Question: I got a problem regrading with my apps which is once I go to my apps, it sure will show me a login page instead of allow page?
it always display the login page 1st then only display allow page, I had tried other apps, if I am 1st time user, It sure will appear the allow page only, it did not show me the login page.
my question is how to I avoid my login page direct go to allow page?
here is my login page picture

here is my apps link
<URL>
here is my facebook php jdk api coding
'''
<?php
$fbconfig['appid' ] = "XXXXXXXXXXXXX";
$fbconfig['secret'] = "XXXXXXXXXXXXX";
$fbconfig['baseUrl'] = "myserverlink";
$fbconfig['appBaseUrl'] = "http://apps.facebook.com/christmas_testing/";
if (isset($_GET['code'])){
header("Location: " . $fbconfig['appBaseUrl']);
exit;
}
if (isset($_GET['request_ids'])){
//user comes from invitation
//track them if you need
header("Location: " . $fbconfig['appBaseUrl']);
}
$user = null; //facebook user uid
try{
include_once "facebook.php";
}
catch(Exception $o){
echo '<pre>';
print_r($o);
echo '</pre>';
}
// Create our Application instance.
$facebook = new Facebook(array(
'appId' => $fbconfig['appid'],
'secret' => $fbconfig['secret'],
'cookie' => true,
));
//Facebook Authentication part
$user = $facebook->getUser();
$loginUrl = $facebook->getLoginUrl(
array(
'scope' => 'email,publish_stream,user_birthday,user_location,user_work_history,user_about_me,user_hometown'
)
);
if ($user) {
try {
// Proceed knowing you have a logged in user who's authenticated.
$user_profile = $facebook->api('/me');
} catch (FacebookApiException $e) {
//you should use error_log($e); instead of printing the info on browser
d($e); // d is a debug function defined at the end of this file
$user = null;
}
}
if (!$user) {
echo "<script type='text/javascript'>top.location.href = '$loginUrl';</script>";
exit;
}
//get user basic description
$userInfo = $facebook->api("/$user");
function d($d){
echo '<pre>';
print_r($d);
echo '</pre>';
}
'''
?>
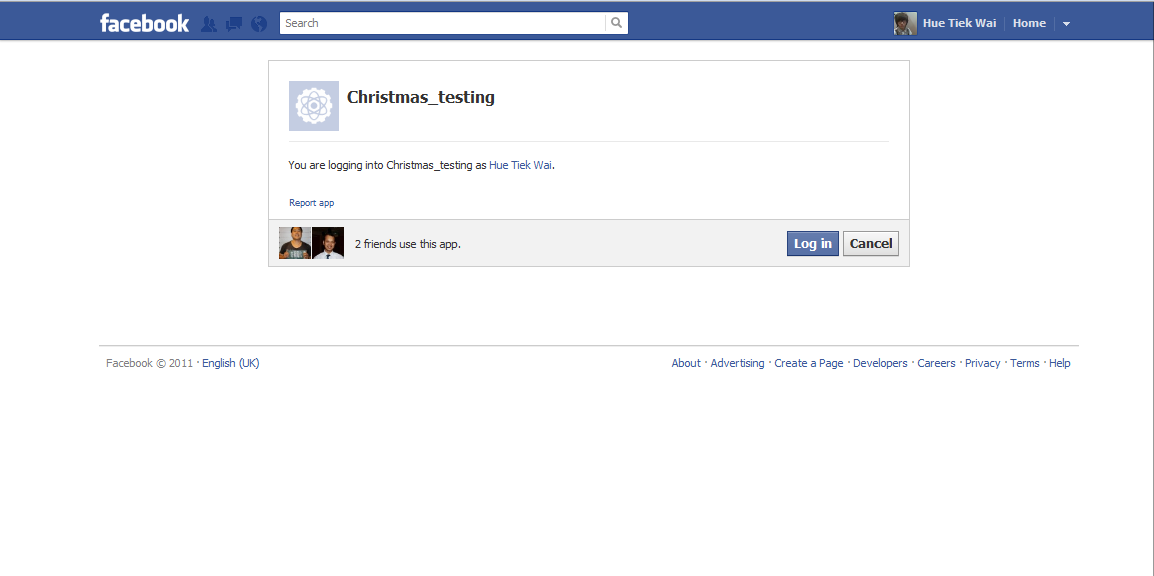
Answer: This is an effect of the <URL> features facebook recently rolled out.
There are two "allow/login" screens when using this new dialog :
- -
Each will display its own dialog. First the regular permissions will appear and after that the extended permissions will appear (if you have requested extended permissions)... This happens when the user first logs in, and possibly later if you want decide to add additional permissions to your app.
Taken from the <URL>
> The updated Auth Dialog will display a set of user and friends permissions on the first dialog, and other extended permissions (if any) on a second dialog screen.
You disable this feature and go back to the older auth dialog by changing the setting inside your app. Goto the advanced tab in the settings of your app and uncheck the 'Enhanced Auth Dialog' check-box.